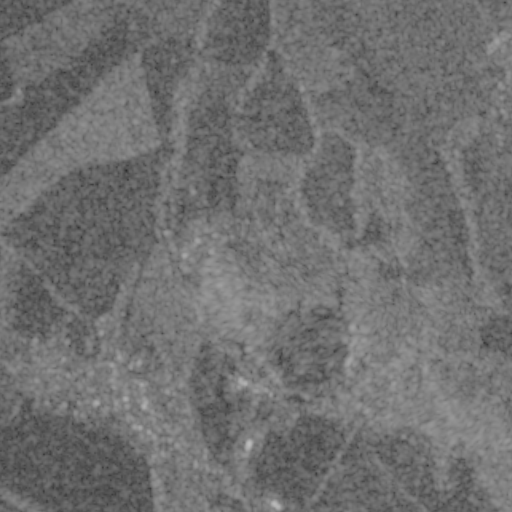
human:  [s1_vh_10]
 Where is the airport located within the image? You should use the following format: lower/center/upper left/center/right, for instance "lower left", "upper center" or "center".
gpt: The airport is located in the upper left of the image.
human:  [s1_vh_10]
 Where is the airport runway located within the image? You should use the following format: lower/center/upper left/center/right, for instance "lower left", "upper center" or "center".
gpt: The airport runway is located in the upper left of the image.
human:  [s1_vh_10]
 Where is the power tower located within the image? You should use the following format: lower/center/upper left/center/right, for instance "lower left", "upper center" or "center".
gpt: There is no power tower in the image.

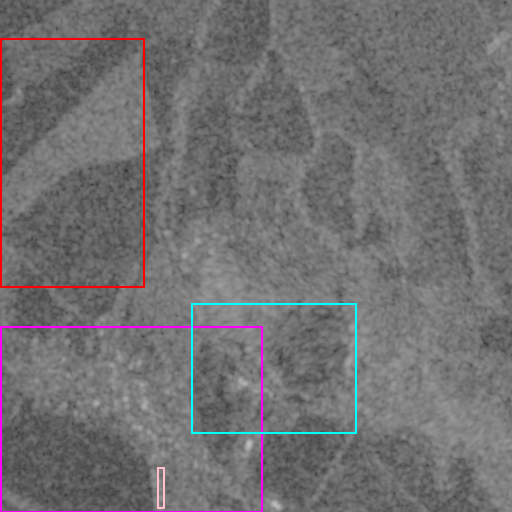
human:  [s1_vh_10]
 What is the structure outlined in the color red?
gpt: The structure outlined in red is an airport.
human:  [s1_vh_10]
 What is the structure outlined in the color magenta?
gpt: The structure outlined in magenta is a crop field.
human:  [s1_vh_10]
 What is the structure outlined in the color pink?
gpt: The structure outlined in pink is a park.
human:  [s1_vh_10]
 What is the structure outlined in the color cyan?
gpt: The structure outlined in cyan is a quarry.
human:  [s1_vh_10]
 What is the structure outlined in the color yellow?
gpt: There is no yellow outline.